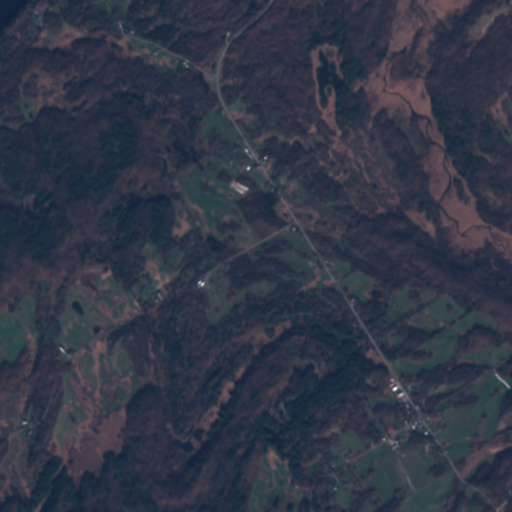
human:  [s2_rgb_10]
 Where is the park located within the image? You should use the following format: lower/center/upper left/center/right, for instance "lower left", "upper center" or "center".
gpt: The park is located in the lower right of the image.
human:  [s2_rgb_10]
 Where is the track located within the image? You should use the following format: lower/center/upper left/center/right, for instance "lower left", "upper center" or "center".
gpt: There is no track in the image.